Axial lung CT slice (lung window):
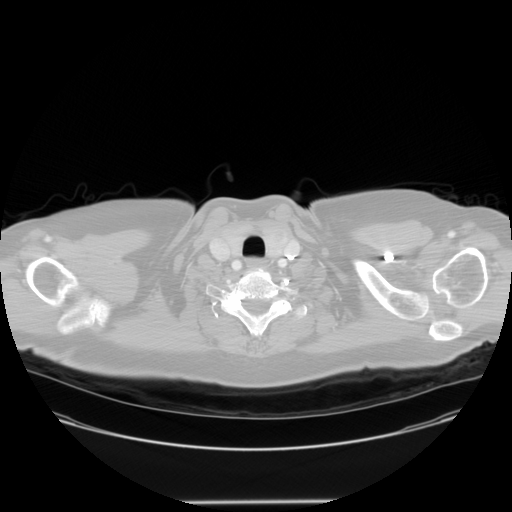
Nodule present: no